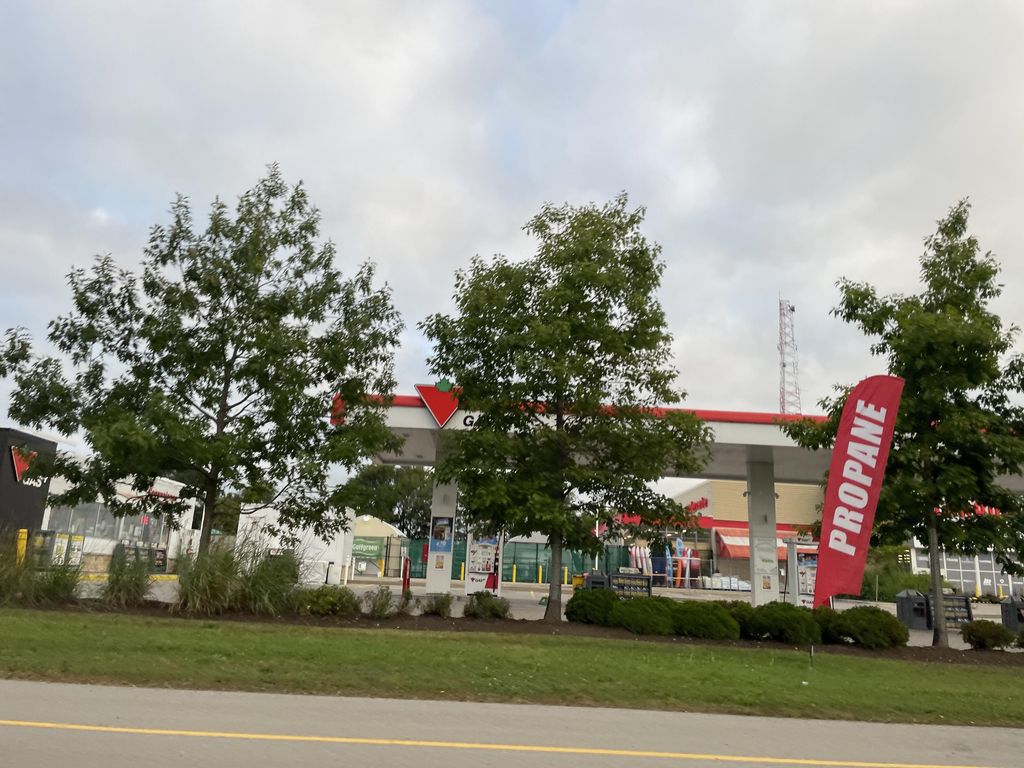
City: kitchener-waterloo